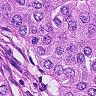
Metastatic tissue present: yes